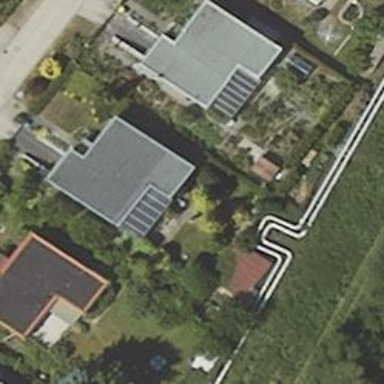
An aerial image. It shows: Simple and straightforward house.